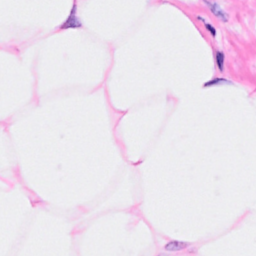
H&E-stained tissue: Breast